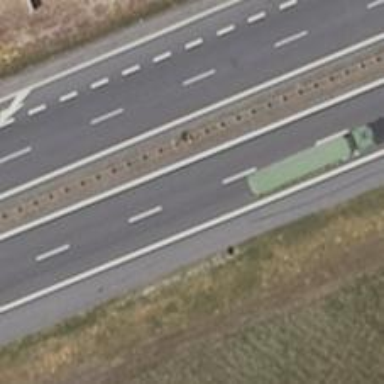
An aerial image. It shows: Asphalt road designated as trunk highway.